Question: Our application has the feature of drawing a signature on a pad. We're using the signature pad created by <URL> and also make use of Ionic AngularJS framework.
# Usecase Description
The person clicks on a button and the system opens a Modal screen which then shows the signature pad. The user can clear and save the image. When he saves it and opens the signature pad again (by pressing on the button) the previous drawn image is displayed and the user can add something to it.

# The Problem
The problem we're encountering is that on the Android device. When the user has drawn an image and returns to the signature view, it displays the previous drawn image but it doesn't dissapear when the person clears it. It does 'clears' it because after saving it, it saves an empty image. It's almost like it shows a cached image. We want to screen to be clear of any images after pressing the 'clear'-button.
There is something in the progress of wiping the canvas in which the Android doesn't do correctly. In each other tested device (IPad, Browser on the desktop) it appears to work fine.
# Code
### Modal opening
It all begins in the orderView.html. There I assign a click event to open a modal screen with the signature pad:
'''
<ion-item ng-click="openModal('app/components/order/signature/signaturepadView.html', $event)">
<div class="signature padding" ng-switch="_signatureImage || '_undefined_'">
<img ng-switch-when="_undefined_" ng-src="assets/img/signature_placeholder.png" alt="" />
<img ng-switch-default ng-src="{{_signatureImage}}" alt="" />
</div>
</ion-item>
'''
Ionic modal code:
'''
// Ionic Modal
$ionicModal.fromTemplateUrl('modal', {
scope: $scope,
animation: 'slide-in-up'
}).then(function (modal) {
$scope.modal = modal;
});
$scope.openModal = function (include, $event) {
$event.stopPropagation();
$scope.include = include;
$scope.modal.show();
};
$scope.closeModal = function () {
$scope.modal.hide();
$scope._signatureImage = OrderService.getSignatureImage();
};
// Cleanup the modal when we're done with it!
$scope.$on('$destroy', function () {
$scope.modal.remove();
});
'''
### signatureView.html
This is the code in the signatureView.html file.
'''
<ion-modal-view class="modal" ng-controller="SignatureCtrl">
<ion-pane>
<ion-header-bar class='bar-stable'>
<h1 class='title'> Signature </h1>
<ion-header-buttons side="left">
<button class="button signature-back-button" ng-click="closeModal()"><i class="icon ion-ios-arrow-back"></i> Back</button>
</ion-header-buttons>
</ion-header-bar>
<ion-content class='has-header' scroll='false'>
<canvas id='signatureCanvas'></canvas>
<div class='button-bar'>
<a class='button button-positive' ng-click='clearCanvas()'>Clear</a>
<a class='button button-balanced' ng-click='saveCanvas(); closeModal()'>Save</a>
</div>
<br>
</ion-content>
</ion-pane>
</ion-modal-view>
'''
### signatureController.js
The function are being handled in the signatureController.js:
'''
angular.module('directory.signatureController', [])
.controller('SignatureCtrl', function ($scope, OrderService) {
var canvas = document.getElementById('signatureCanvas');
resizeCanvas();
var signaturePad = new SignaturePad(canvas);
signaturePad.backgroundColor = "white";
signaturePad.minWidth = 2;
signaturePad.maxWidth = 4.5;
$scope.clearCanvas = function () {
signaturePad.clear();
}
$scope.saveCanvas = function () {
var sigImg = signaturePad.toDataURL();
$scope.signature = sigImg;
OrderService.setSignatureImage(sigImg);
}
function resizeCanvas() {
var ratio = window.devicePixelRatio || 1;
canvas.width = window.innerWidth; //document.width is obsolete
canvas.height = window.innerHeight - 96; //document.height is obsolete
};
});
'''
### signature_pad.js
From here I would suggest looking for the code in the signature_pad.js. I think the problem is in the clear function so I can link to the clear function in the signature file. <URL>
'''
SignaturePad.prototype.clear = function () {
var ctx = this._ctx,
canvas = this._canvas;
ctx.fillStyle = this.backgroundColor;
ctx.clearRect(0, 0, canvas.width, canvas.height);
ctx.fillRect(0, 0, canvas.width, canvas.height);
this._reset();
};
'''
# Help
Please help us, if the formatting of this question is too vague or needs some elaboration, please tell me and i'll edit it.
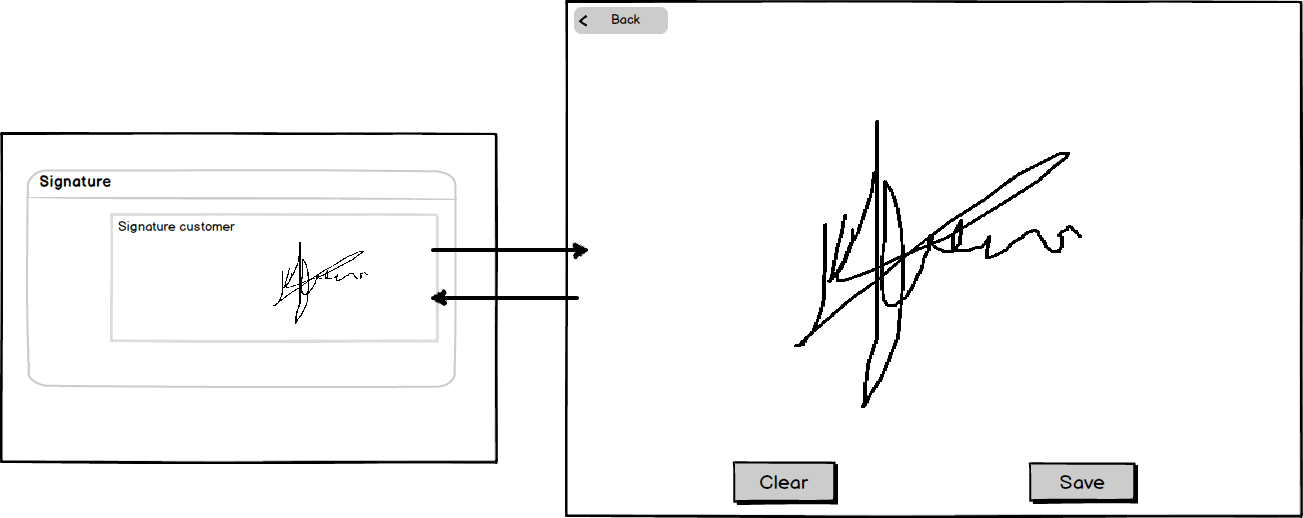
Answer: In all previous test the
'''
signaturePad.backgroundColor = "white";
'''
Was not needed. We added it and didn't test after that if this was the solution. After a brief test this morning setting the SignaturePad background color seems to fix this.
So the answer to our problem was already in our code. Consider this question therefore solved.